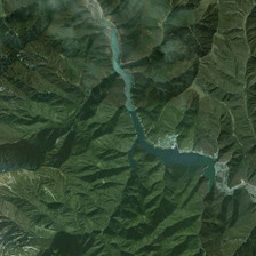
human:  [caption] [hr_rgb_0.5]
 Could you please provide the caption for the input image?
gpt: It is a mountainous region of Green and a blue river.

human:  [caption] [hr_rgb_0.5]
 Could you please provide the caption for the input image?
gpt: This is a green mountain range and a blue river.

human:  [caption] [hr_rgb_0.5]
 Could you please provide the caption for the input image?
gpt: is a green mountainous region and a blu e river.

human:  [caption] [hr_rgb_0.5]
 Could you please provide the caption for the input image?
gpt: It's green mountains and blue rivers.

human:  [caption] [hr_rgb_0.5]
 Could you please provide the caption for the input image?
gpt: It is a green mountain zone and a blue river.